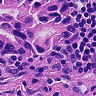
Metastatic tissue present: yes